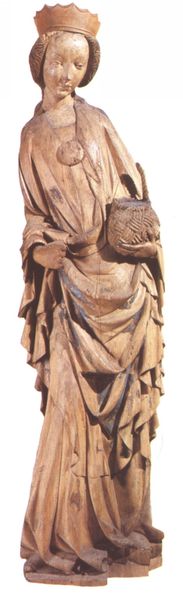
Titel: Die Heilige Dorothea aus der Kirche von Barka
Institution: Budapest, Ungarische Nationalgalerie
Schlagwörter: blau, hand, braun, frau, holz, kleid, marmor, schmuck, weiss, dame, rock, alt, jung, augen, falten, stein, figur, gewand, haare, mantel, brosche, krone, skulptur, statue, topf, kette, falte, weiblich, bildhauerei, faltenwurf, gefäß, denkmal, jungfrau, tasche, schnitzerei, amulett, königin, museum, heilig, maria, schließe, geschnitzt, mamor, kett, töpferin, farbreste, madchen, marua, kronne, salbengefäßkrone, salbengefäß